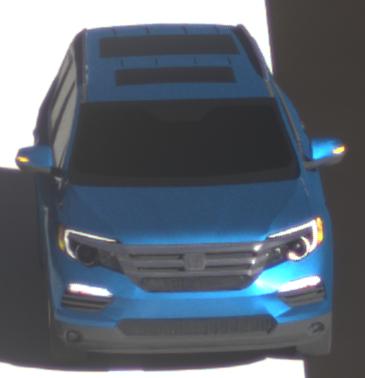
Make: Honda
Model: Pilot
Detailed model: 3
Model produced from: 2015
Model produced until: 2022
Doors: 5
Color: blue
Road condition: dry road
Daytime: morning or afternoon
Contrast: high contrast